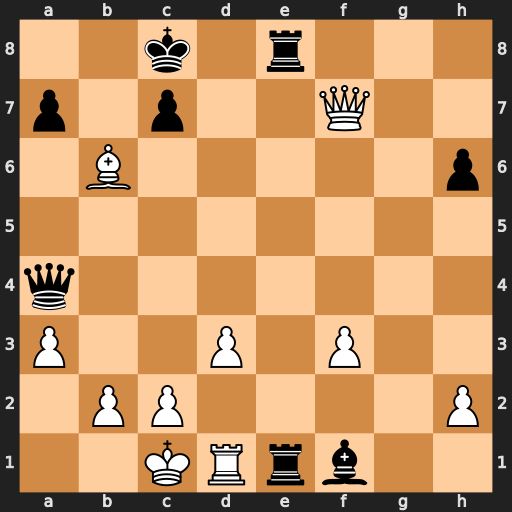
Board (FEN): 2k1r3/p1p2Q2/1B5p/8/q7/P2P1P2/1PP4P/2KRrb2
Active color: w
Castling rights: -
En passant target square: -
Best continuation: Qxc7#